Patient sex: F
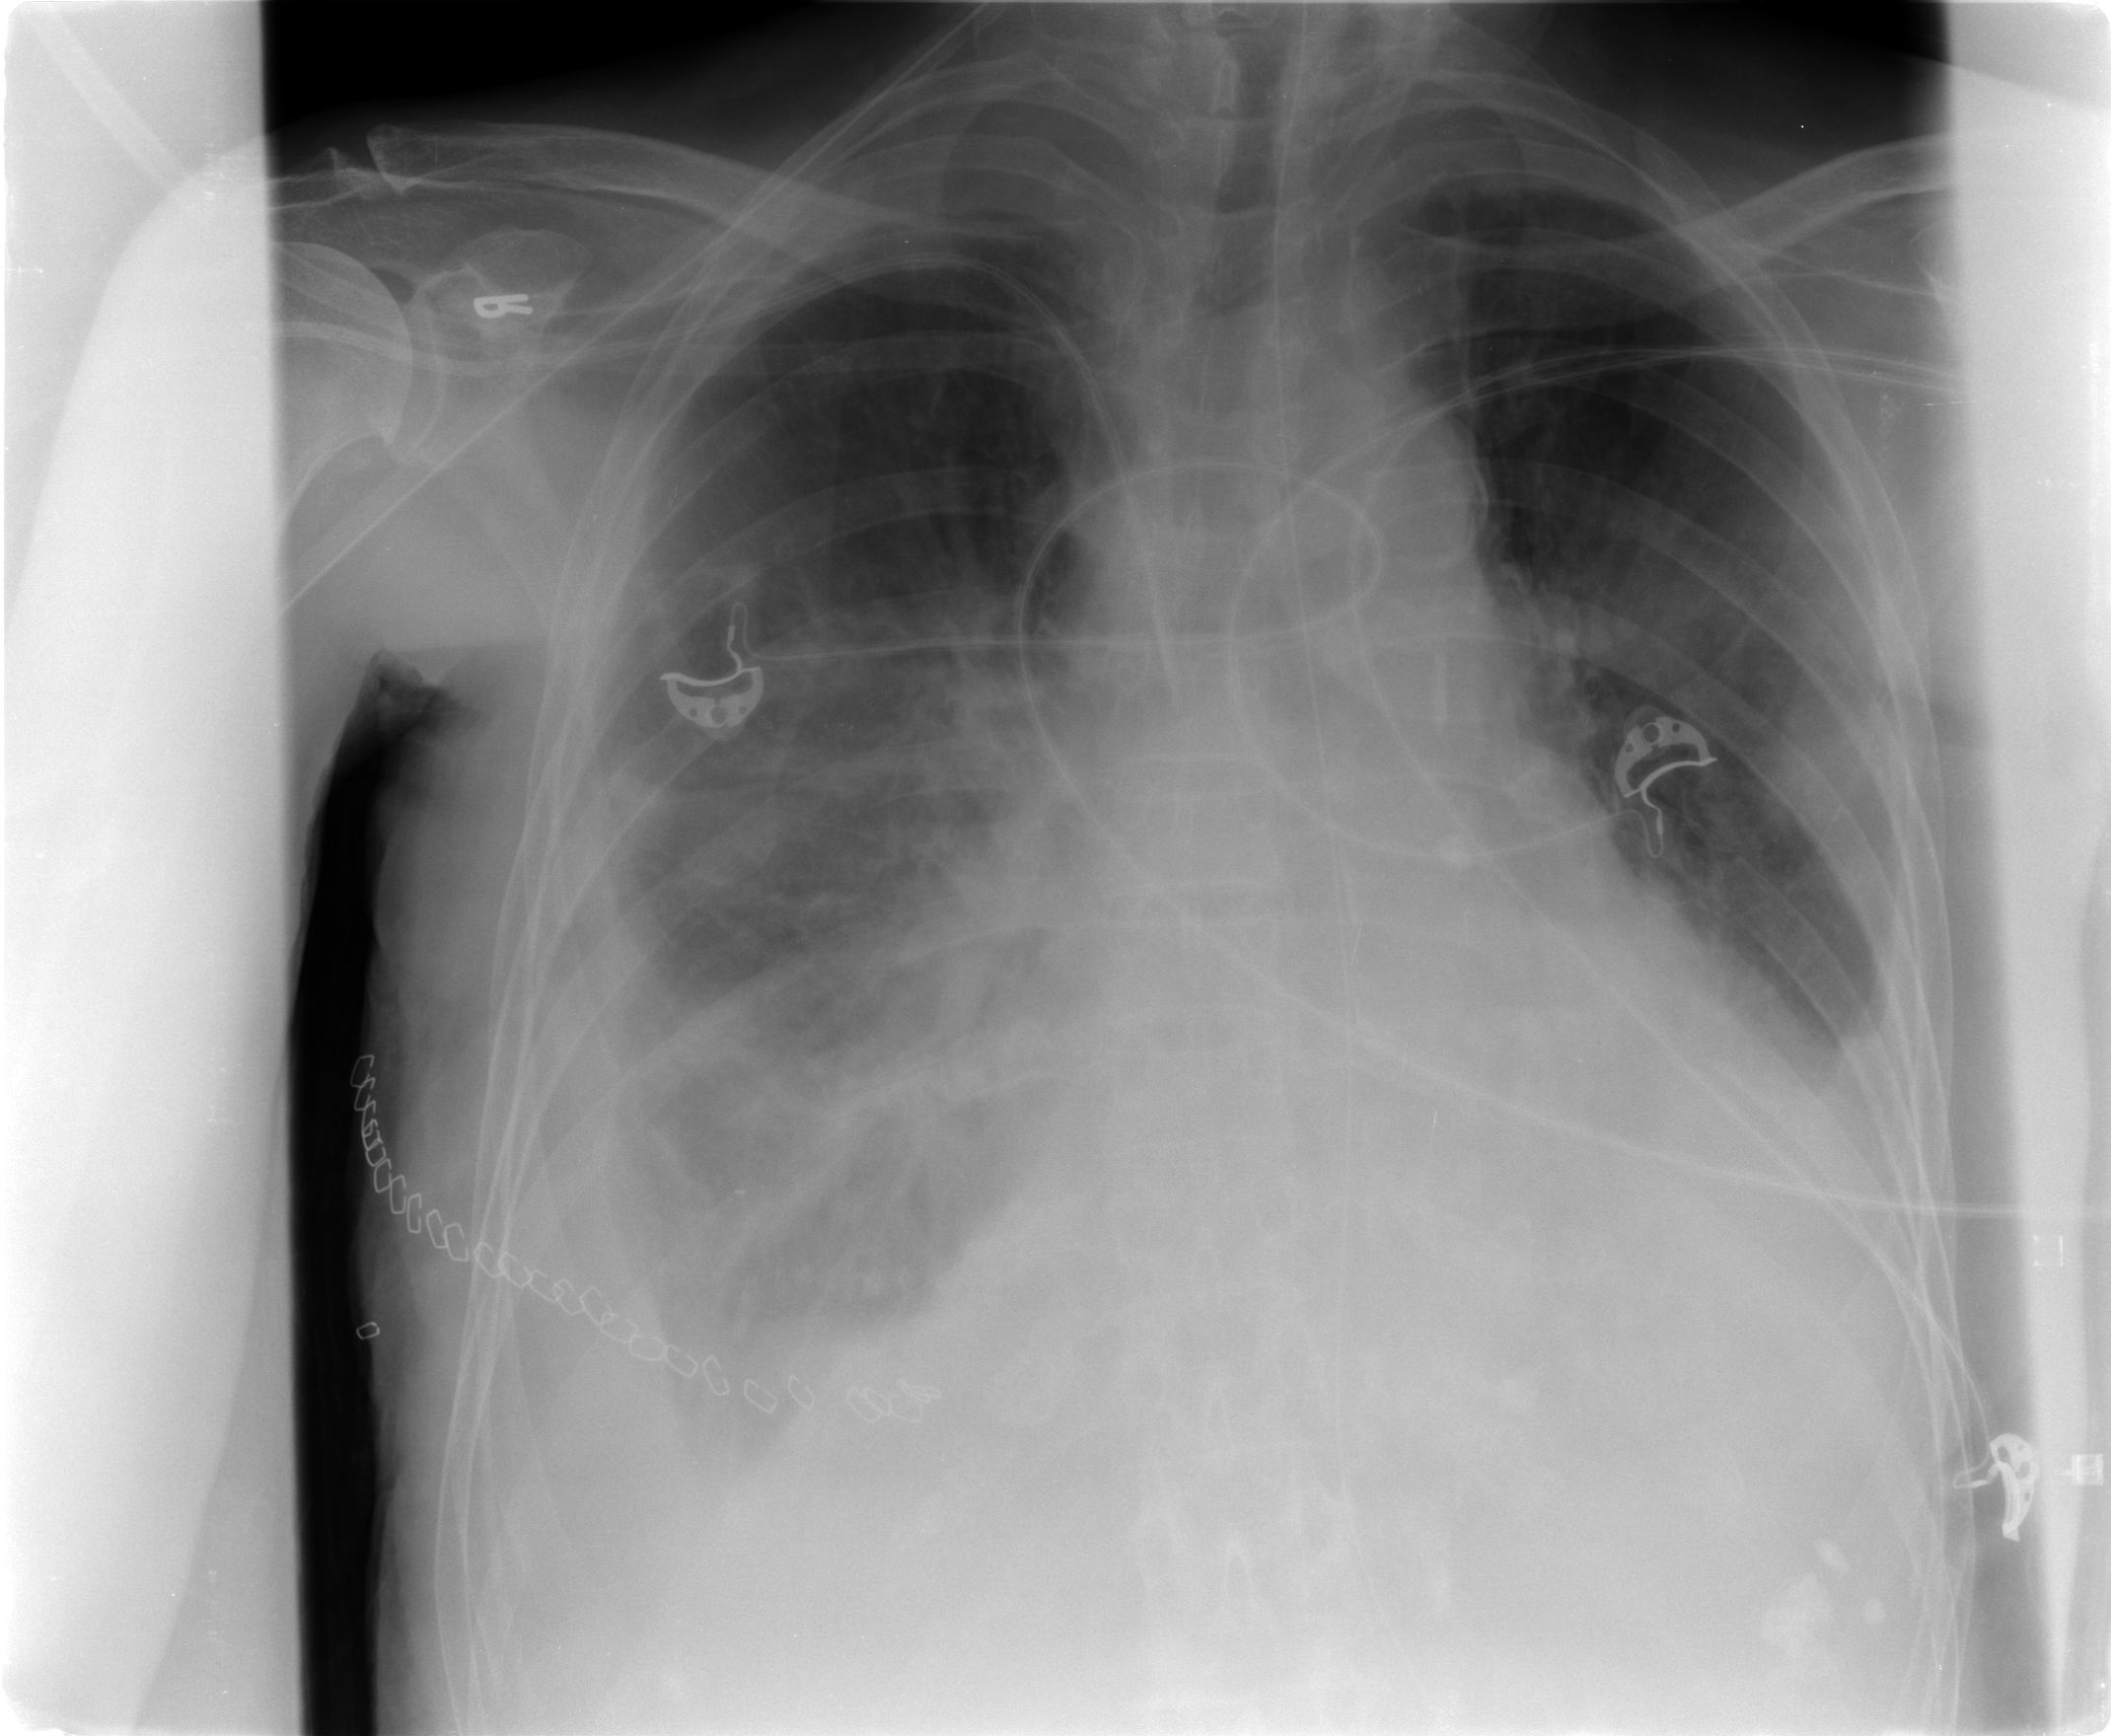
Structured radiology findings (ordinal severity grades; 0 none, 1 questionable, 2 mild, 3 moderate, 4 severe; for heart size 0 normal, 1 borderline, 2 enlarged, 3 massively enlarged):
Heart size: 2
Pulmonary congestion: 2
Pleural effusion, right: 3
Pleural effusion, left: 2
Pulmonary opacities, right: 2
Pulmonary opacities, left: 0
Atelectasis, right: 2
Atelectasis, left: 2